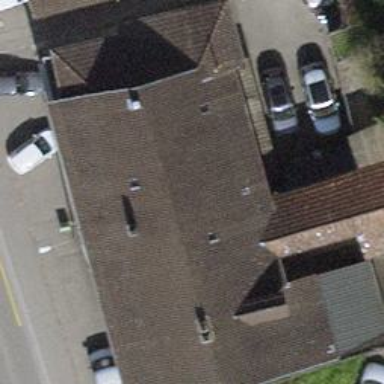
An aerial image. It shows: Pharmacy providing healthcare services.